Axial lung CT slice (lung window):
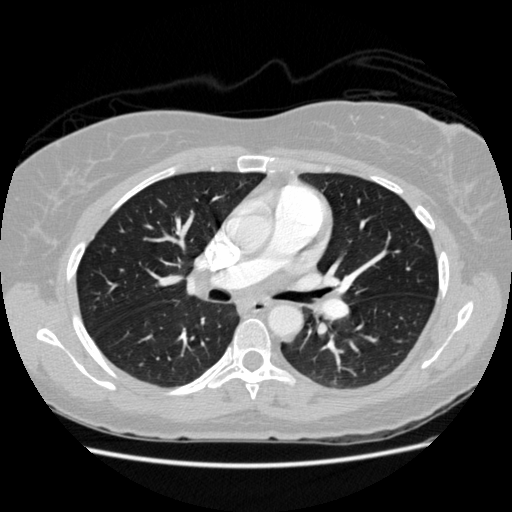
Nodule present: no